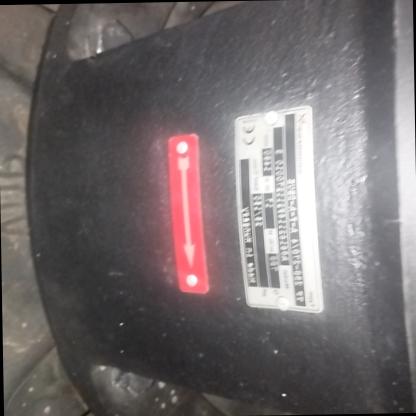
Klasa: tabliczka-znamionowa